Aerial crown-view tile of a tropical tree (Barro Colorado Island, Panama), acquired 20240611:
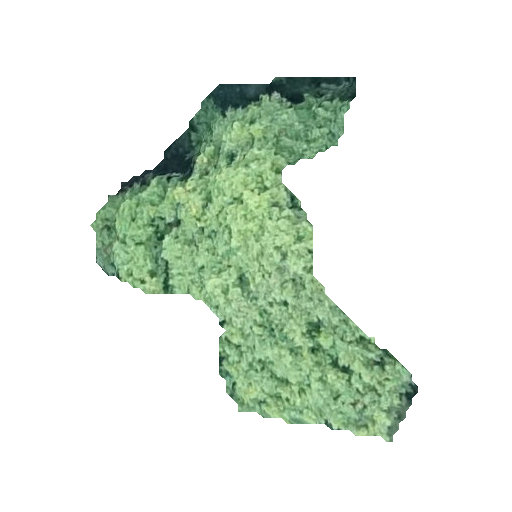
Species: Celtis schippii
GBIF accepted scientific name: Celtis schippii
Crown area: 91.34 m²